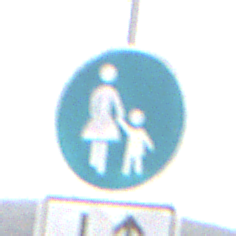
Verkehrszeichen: Gehweg
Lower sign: RichtungsangabeDurchPfeile8
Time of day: Midday
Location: Outdoor (Nature)
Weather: PartlyCloudy
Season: NotSpecified
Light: Natural